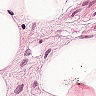
Metastatic tissue present: no